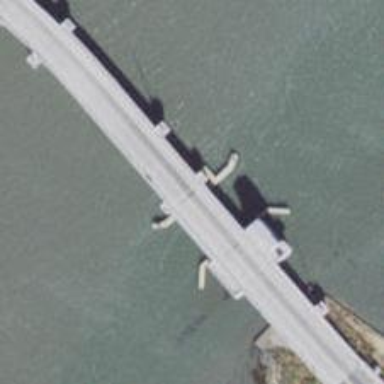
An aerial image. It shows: Movable bridge on primary highway.